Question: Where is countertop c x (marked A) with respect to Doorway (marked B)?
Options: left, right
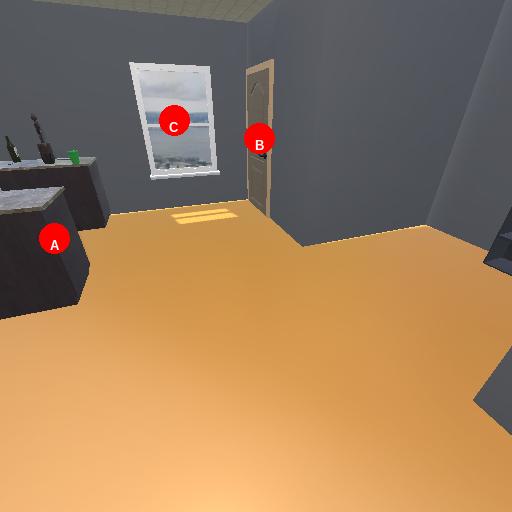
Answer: left